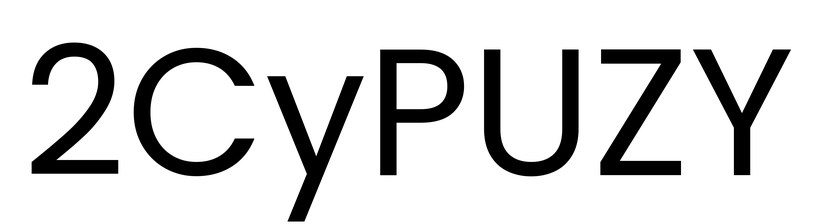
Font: Poppins-Regular